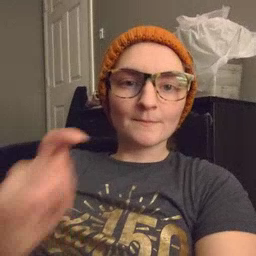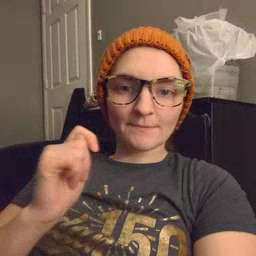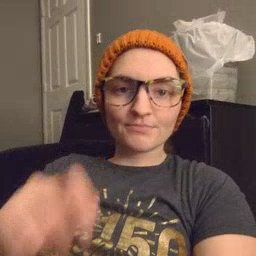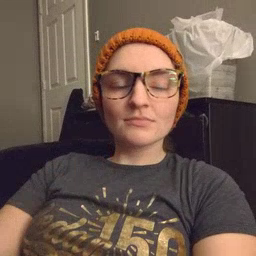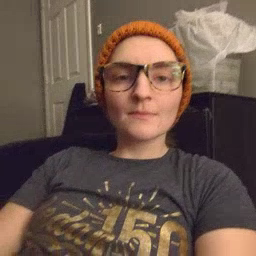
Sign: potty